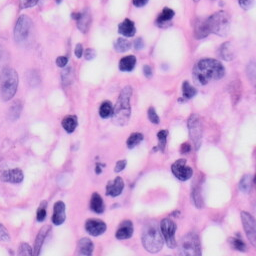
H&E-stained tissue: Skin